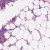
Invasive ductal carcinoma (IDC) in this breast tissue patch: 1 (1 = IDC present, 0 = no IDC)